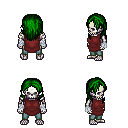
a pixel art fantasy rpg character, male body template, skeleton, maroon tunic, teal pants, green long hairstyle, white cloth bandages, four views (front, back, left, right), 2x2 character sprite sheet, small pixel art, hard edges, no anti-aliasing